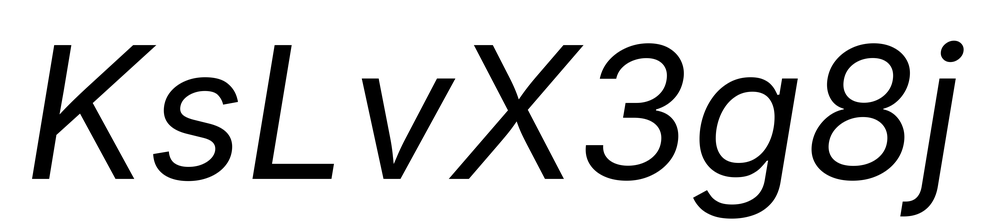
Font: Inter-Italic_Italic